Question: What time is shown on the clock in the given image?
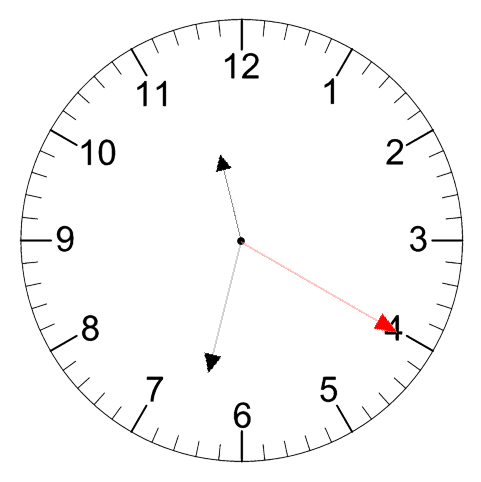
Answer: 11:32:20